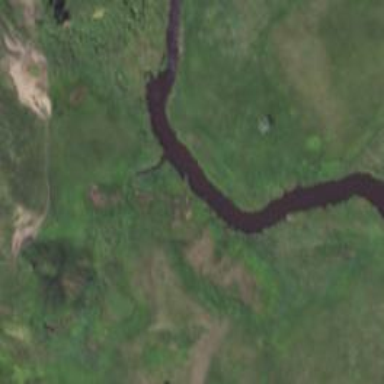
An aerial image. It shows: Fen wetland area.